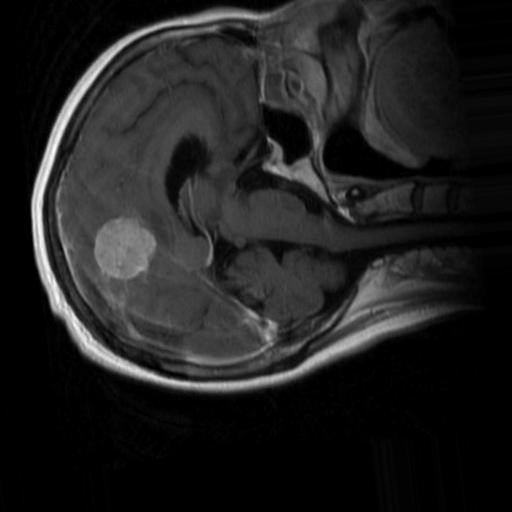
Label: brain_menin